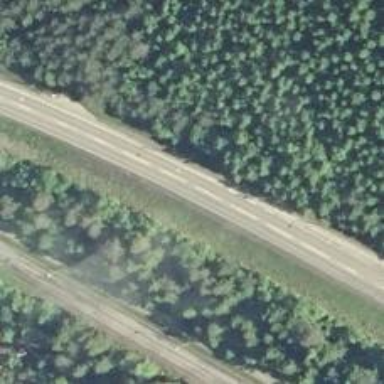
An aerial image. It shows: Asphalt trunk highway.